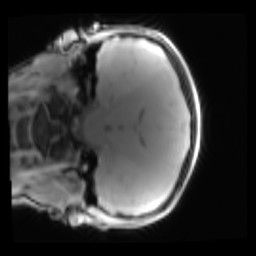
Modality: PDw
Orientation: coronal
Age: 16
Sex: female
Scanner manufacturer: siemens
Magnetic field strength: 3 T
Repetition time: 0.25 s
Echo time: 0.00103 s